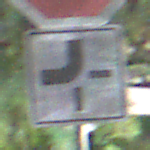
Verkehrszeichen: VerlaufVorfahrtsstrasse2
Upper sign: Stop
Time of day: Night
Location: Outdoor (Suburban)
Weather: PartlyCloudy
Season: NotSpecified
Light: Artificial